Interaction volume radius: 10 \u00c5
Interaction volume height: 10 \u00c5
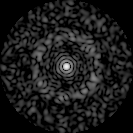
Disorder parameter: 0.8383